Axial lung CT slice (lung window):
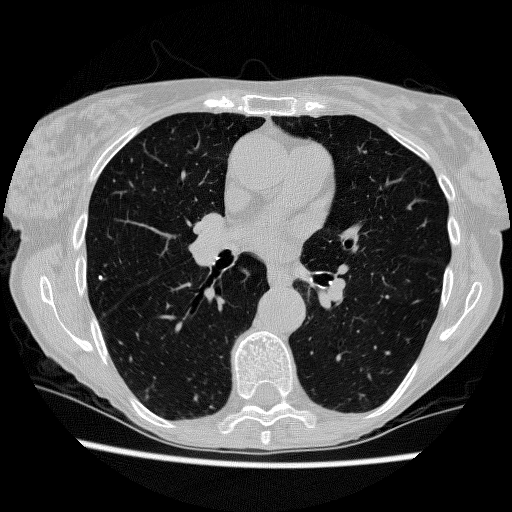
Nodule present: no